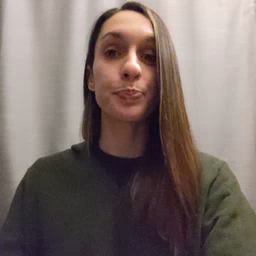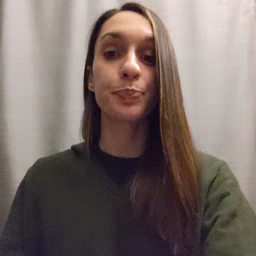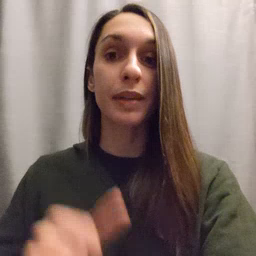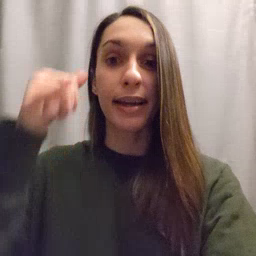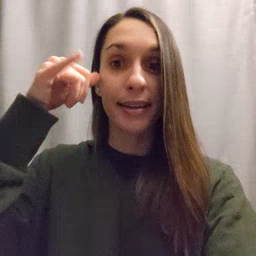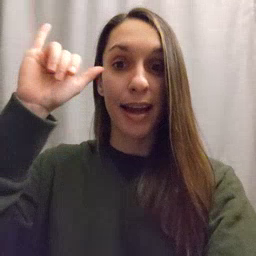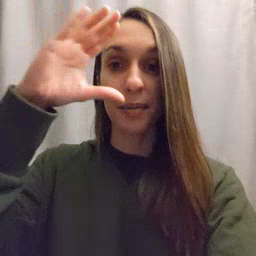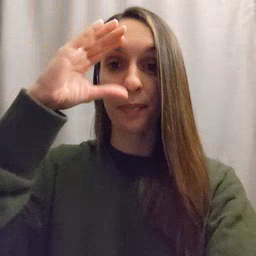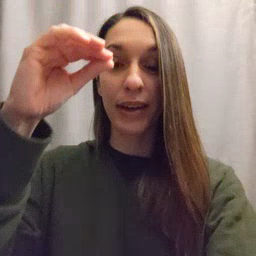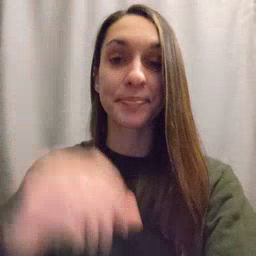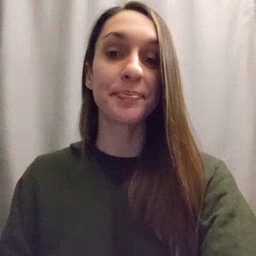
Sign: cowboy